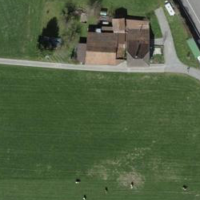
EUNIS habitat code: 57
Species observed at this site:
Milvus milvus